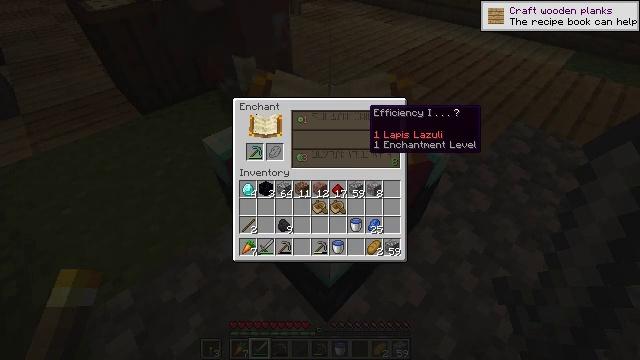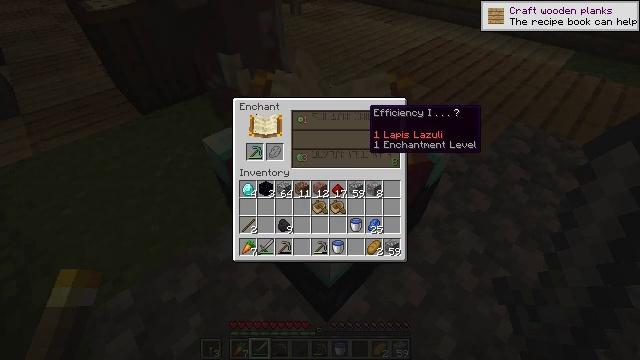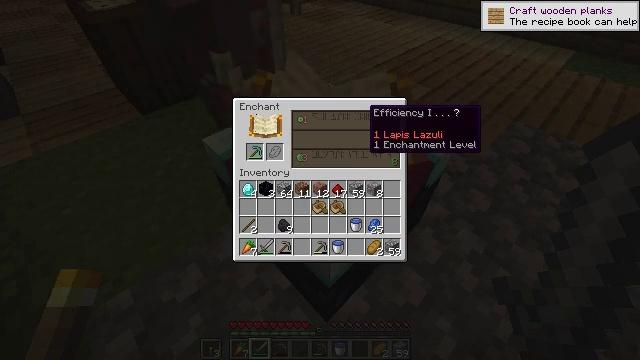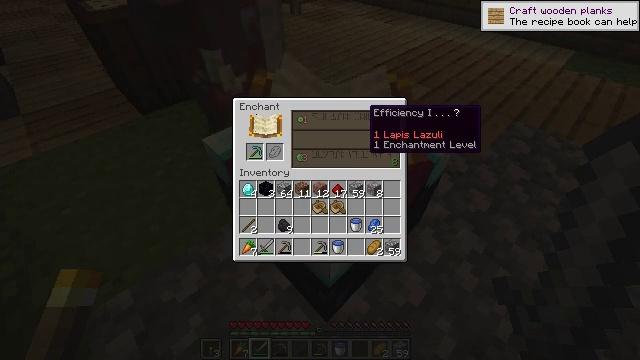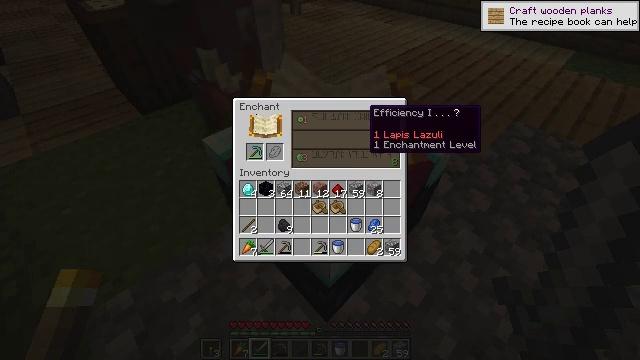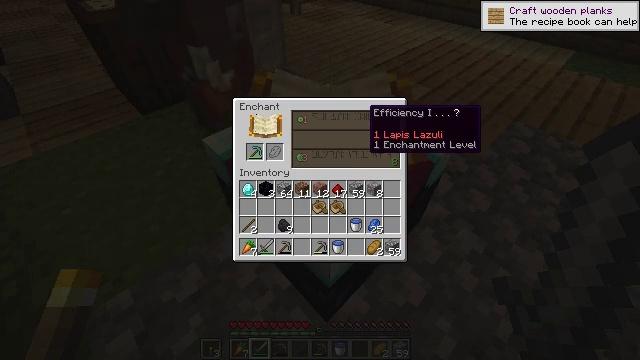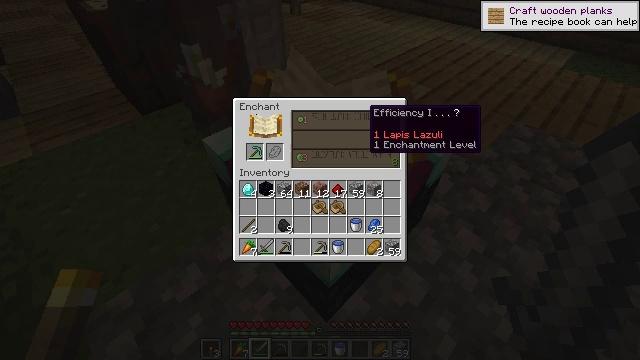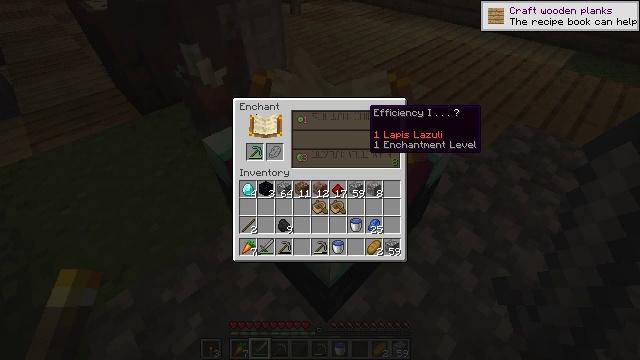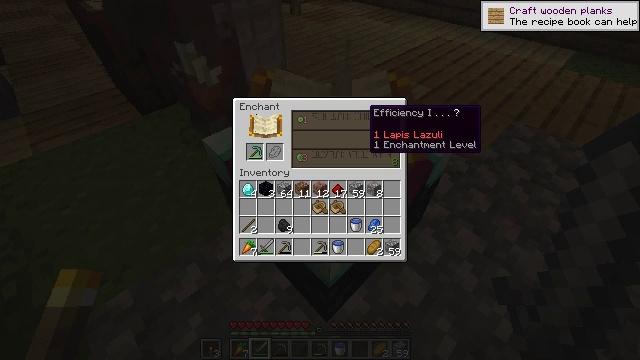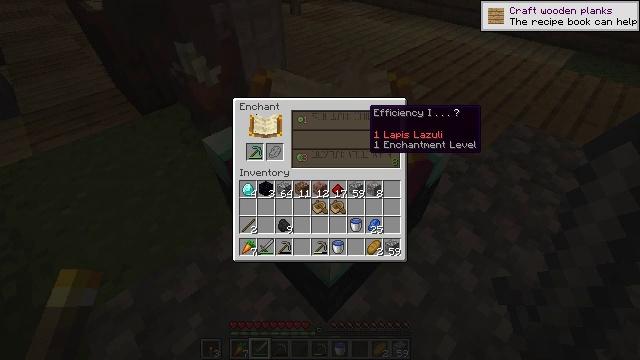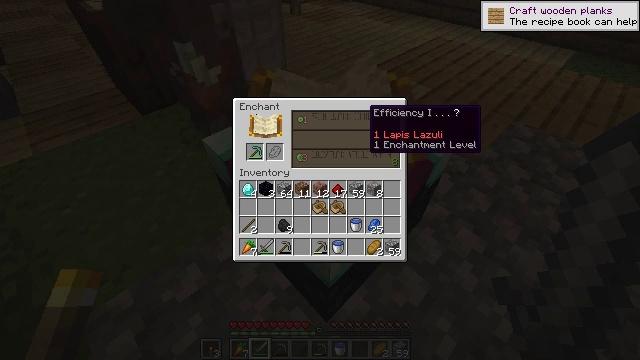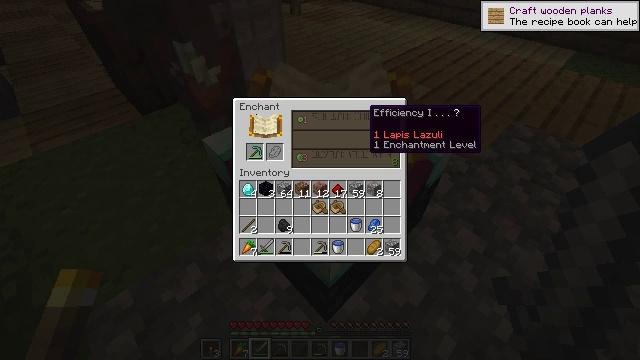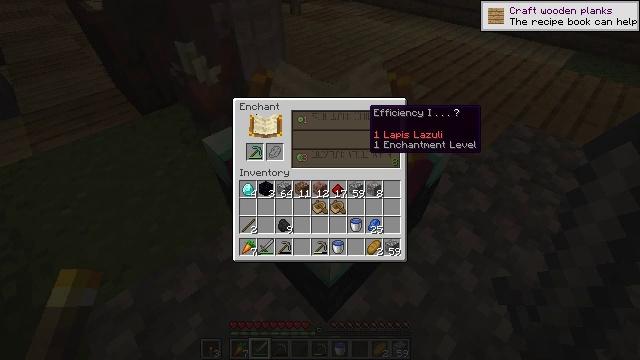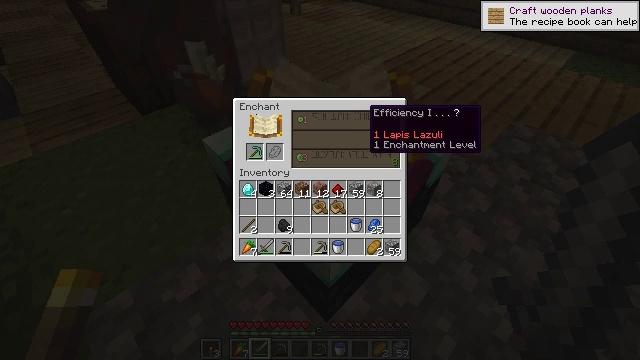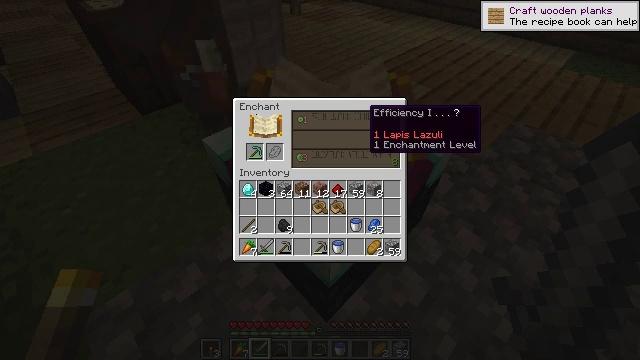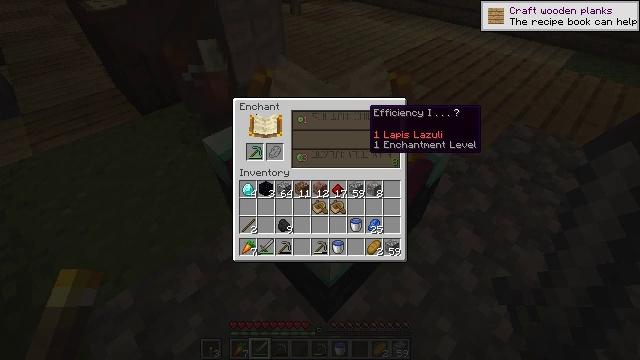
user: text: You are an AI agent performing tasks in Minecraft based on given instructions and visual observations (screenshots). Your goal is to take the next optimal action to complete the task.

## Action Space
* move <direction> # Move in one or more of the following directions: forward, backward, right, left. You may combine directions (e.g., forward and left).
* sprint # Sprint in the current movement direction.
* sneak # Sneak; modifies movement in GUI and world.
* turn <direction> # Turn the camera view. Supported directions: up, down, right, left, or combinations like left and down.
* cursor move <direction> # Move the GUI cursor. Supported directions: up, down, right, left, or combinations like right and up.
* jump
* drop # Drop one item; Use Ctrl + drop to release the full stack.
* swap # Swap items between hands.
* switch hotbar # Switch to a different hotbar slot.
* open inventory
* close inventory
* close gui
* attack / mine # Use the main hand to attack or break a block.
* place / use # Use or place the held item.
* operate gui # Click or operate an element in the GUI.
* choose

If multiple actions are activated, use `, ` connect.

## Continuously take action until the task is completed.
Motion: motion action
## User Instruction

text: Remove a bread from the inventory.
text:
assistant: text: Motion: no_op
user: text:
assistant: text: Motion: no_op
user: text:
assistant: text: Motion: no_op
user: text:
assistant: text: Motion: no_op
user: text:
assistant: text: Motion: no_op
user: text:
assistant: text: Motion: no_op
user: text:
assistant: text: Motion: no_op
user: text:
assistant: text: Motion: no_op
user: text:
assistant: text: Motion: no_op
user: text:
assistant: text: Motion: no_op
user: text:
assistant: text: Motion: no_op
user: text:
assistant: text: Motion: no_op
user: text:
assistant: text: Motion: no_op
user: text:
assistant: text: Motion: no_op
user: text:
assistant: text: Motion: no_op
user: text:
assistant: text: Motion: no_op
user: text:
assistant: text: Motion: no_op
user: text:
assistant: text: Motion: no_op
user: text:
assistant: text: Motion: no_op
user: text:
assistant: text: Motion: no_op
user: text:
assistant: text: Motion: no_op
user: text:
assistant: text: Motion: no_op
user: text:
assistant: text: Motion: no_op
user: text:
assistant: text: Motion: no_op
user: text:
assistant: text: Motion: no_op
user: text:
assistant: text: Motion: no_op
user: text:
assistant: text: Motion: no_op
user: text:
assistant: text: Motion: no_op
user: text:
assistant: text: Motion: no_op
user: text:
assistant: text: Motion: no_op